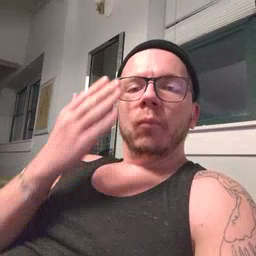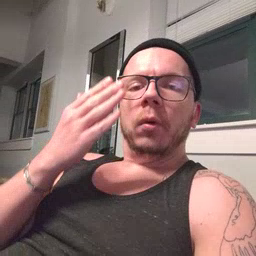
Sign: morning